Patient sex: F
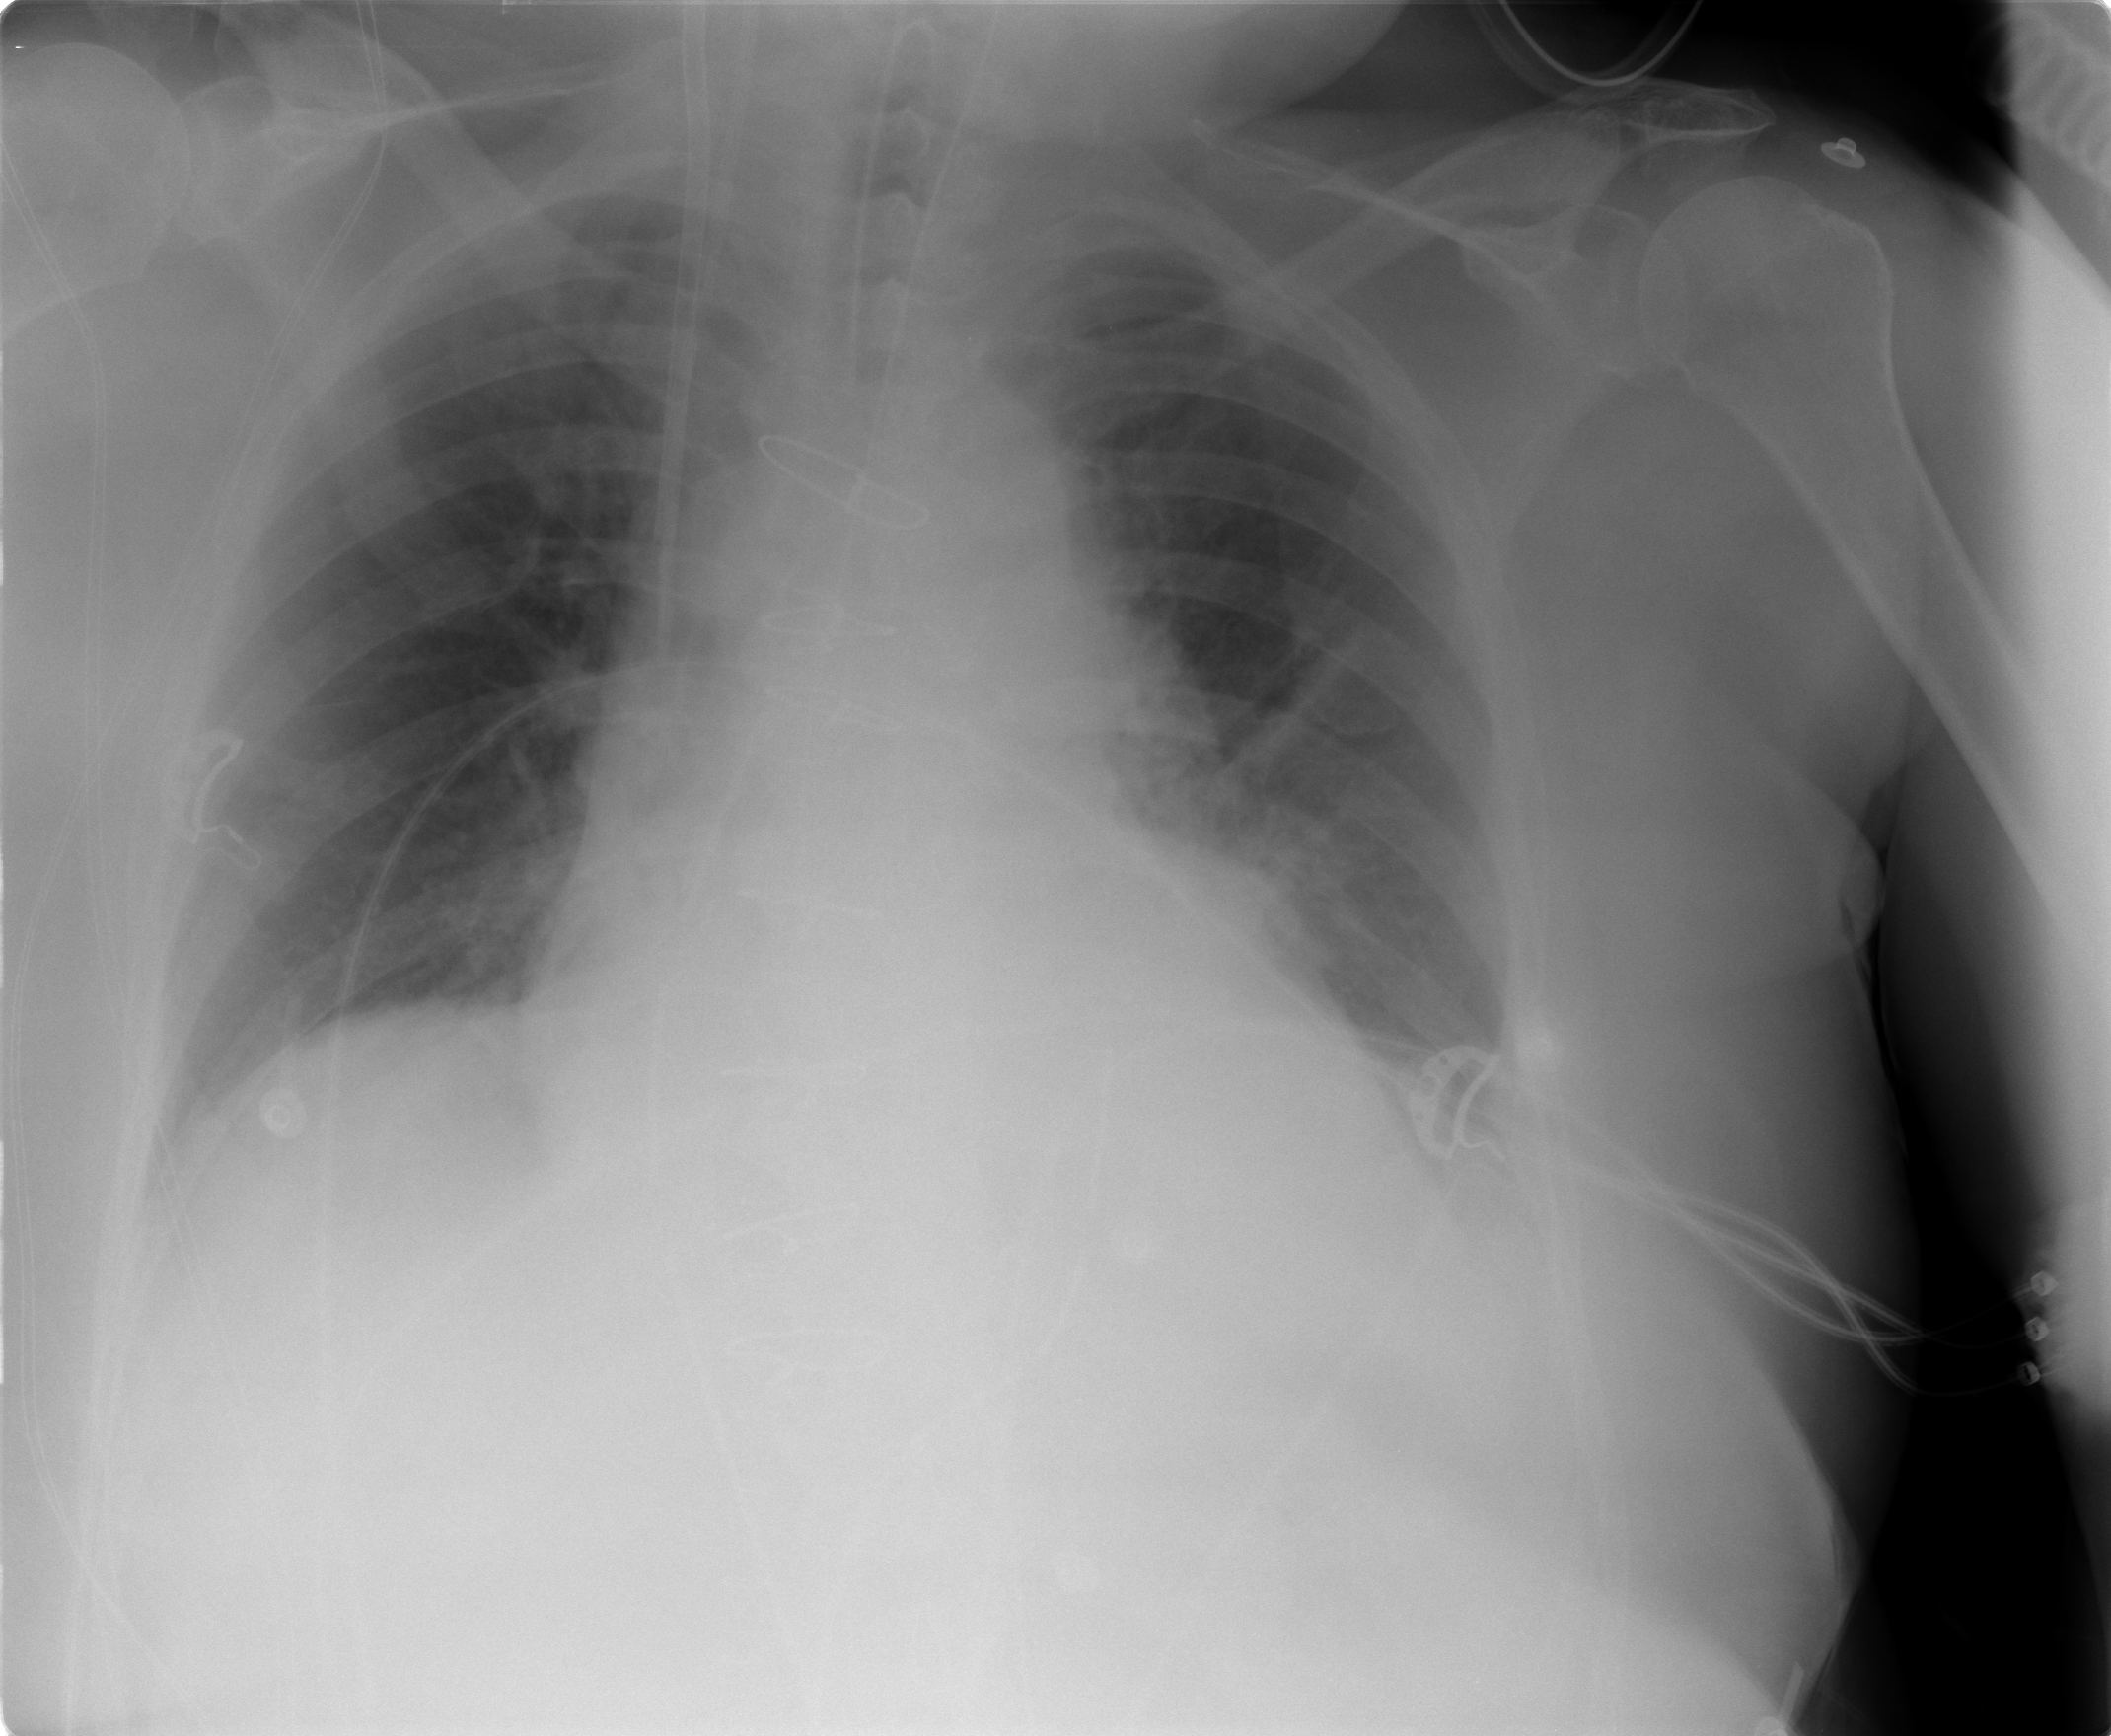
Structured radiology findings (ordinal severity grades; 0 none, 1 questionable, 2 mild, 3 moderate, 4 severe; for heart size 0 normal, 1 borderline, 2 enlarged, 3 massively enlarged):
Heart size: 2
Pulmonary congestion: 1
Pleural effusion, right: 0
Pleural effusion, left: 1
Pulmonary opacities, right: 0
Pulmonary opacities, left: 0
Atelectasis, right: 0
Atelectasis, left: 2